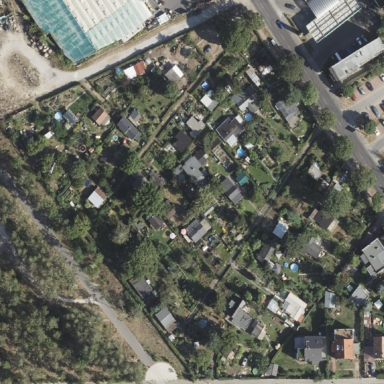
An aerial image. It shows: Area designated for allotments.